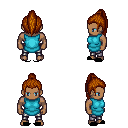
a pixel art fantasy rpg character, male body template, human, dark skin, teal tunic, metal pants, brunette long topknot hairstyle, black slippers, four views (front, back, left, right), 2x2 character sprite sheet, small pixel art, hard edges, no anti-aliasing